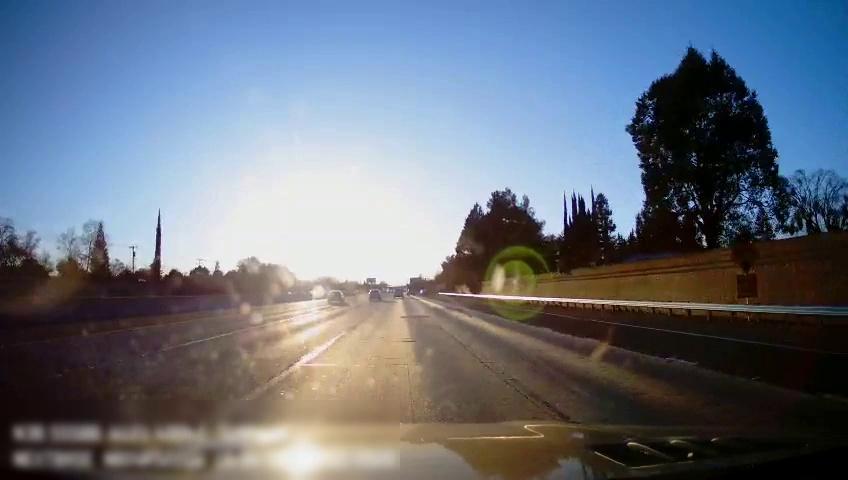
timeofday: Day
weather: Sunny
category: Drivable Space
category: Vehicles | Truck
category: Vehicles | SUV
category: Vehicles | SUV
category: Lanes | Alternate Lane
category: Lanes | Alternate Lane
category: Lanes | Current Lane
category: Lanes | Alternate Lane
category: Lanes | Alternate Lane
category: Traffic | Signs
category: Traffic | Signs
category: Traffic | Signs
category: Traffic | Signs